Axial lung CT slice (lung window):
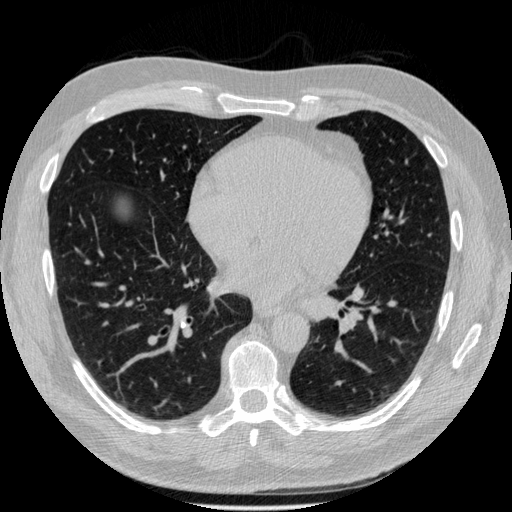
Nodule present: no